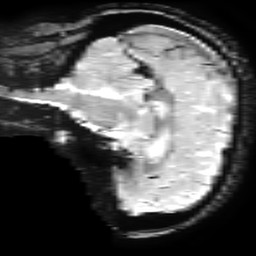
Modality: T2starw
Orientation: sagittal
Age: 25
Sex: female
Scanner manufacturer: ge
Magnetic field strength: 3 T
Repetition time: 0.65 s
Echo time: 0.02 s